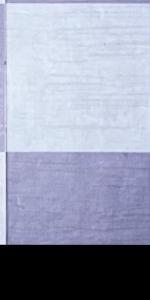
Label: Empty